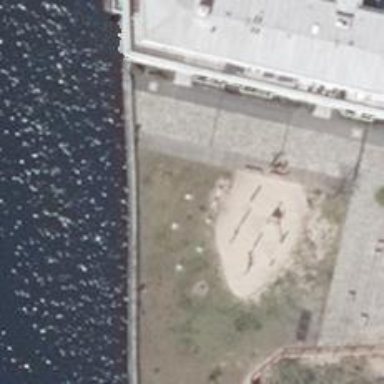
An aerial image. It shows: Springy playground.